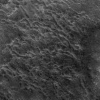
Atmospheric dust classification: not_dusty